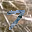
Label: 7